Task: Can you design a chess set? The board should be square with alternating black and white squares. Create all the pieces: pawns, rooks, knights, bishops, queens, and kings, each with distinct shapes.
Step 4463:
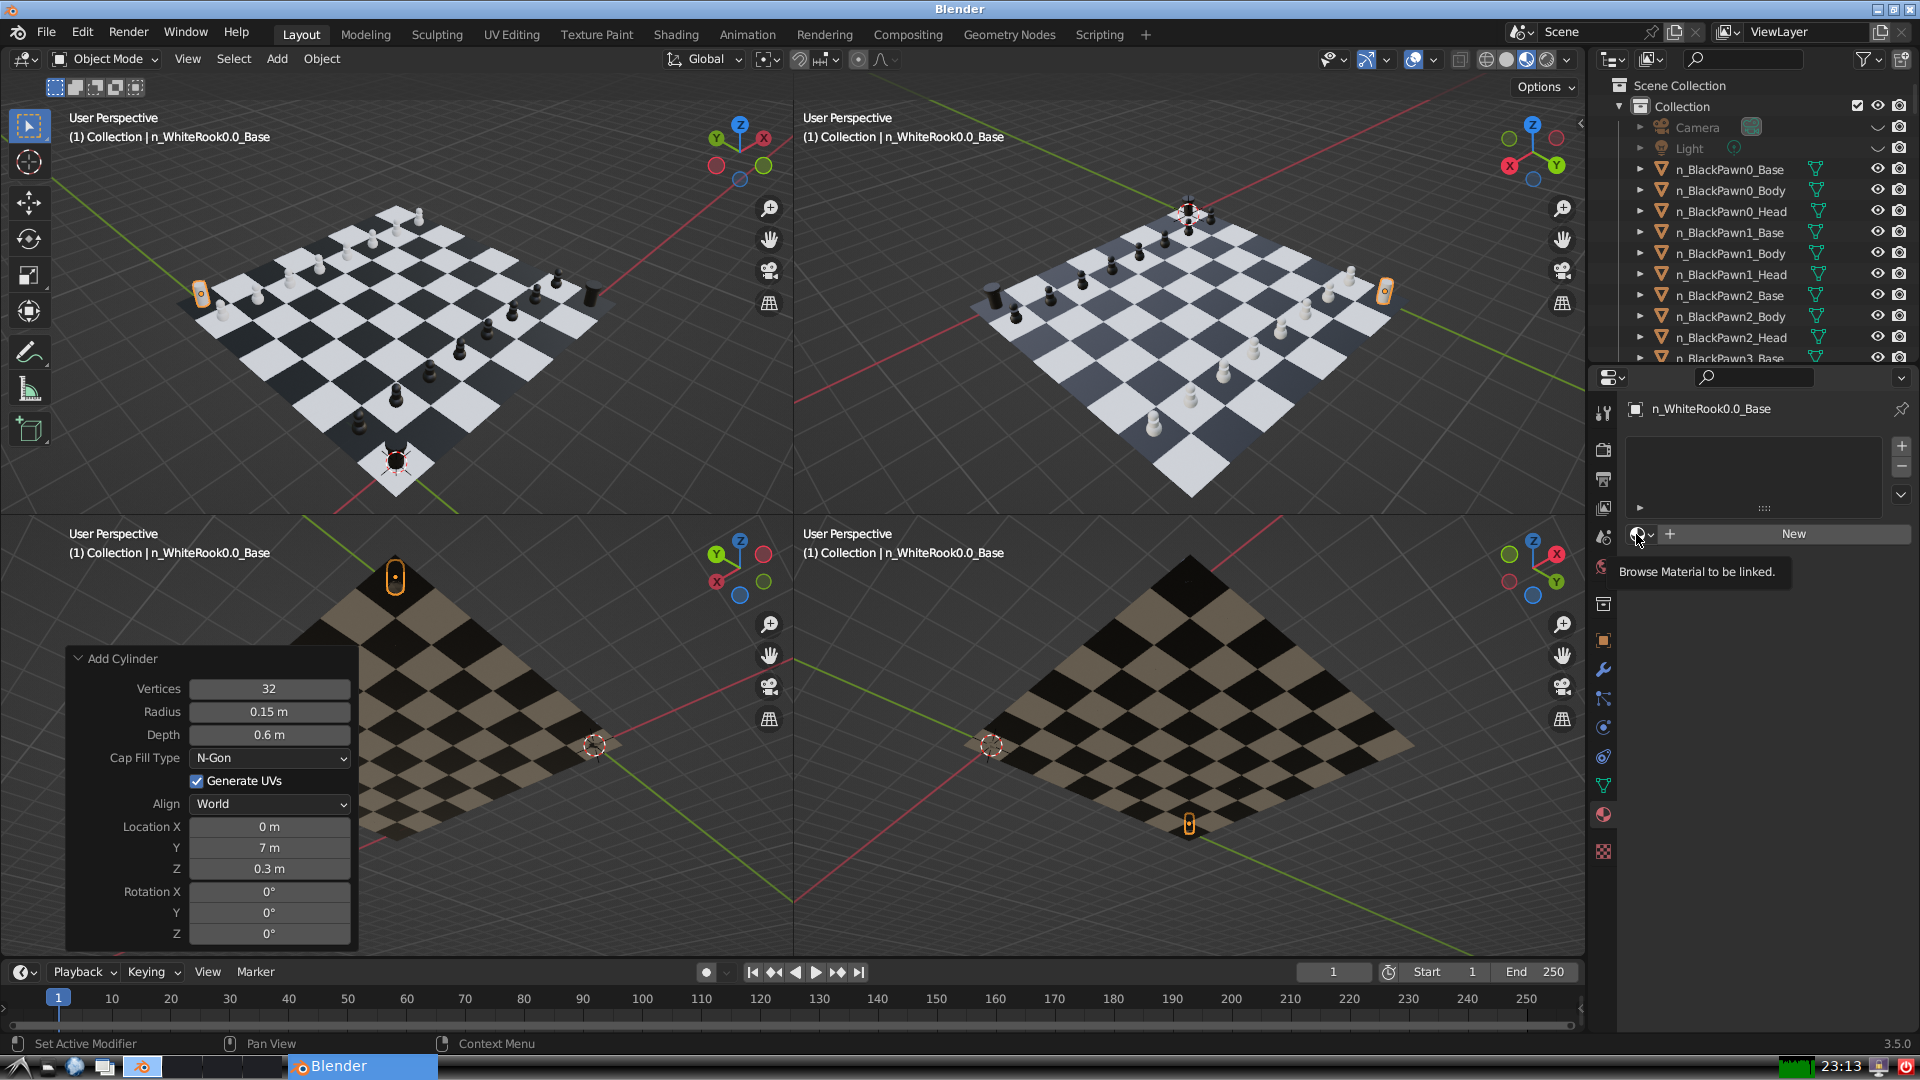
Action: click: no